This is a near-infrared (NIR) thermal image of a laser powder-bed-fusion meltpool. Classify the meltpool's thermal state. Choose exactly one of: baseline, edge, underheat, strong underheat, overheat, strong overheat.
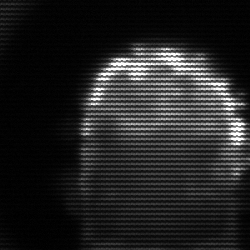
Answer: baseline